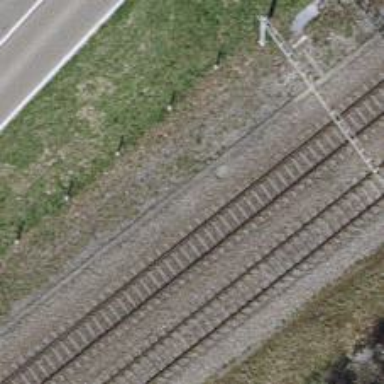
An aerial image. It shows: Single track abandoned railway siding.